Question: For some reason, if I use line-height property and set it a little smaller, like 13px or so,
the main text always gets on the bottom div with it's first line.
'''
<!DOCTYPE HTML PUBLIC "-//W3C//DTD HTML 4.01 Transitional//EN" "http://www.w3.org/TR/html4/loose.dtd">
<html>
<head>
<style>
div.main{
background-color:grey;
width:500px;
height:100px;
text-align:justify;
line-height:13px; /* pfff */
}
div.pusher{
float:right;
height:40px;
}
div.bottom{
float:right;
clear:right;
height:60px;
width:100px;
background-color:green;
font-size:20px;
}
</style>
</head>
<body>
<div class="main">
<div class="pusher"></div>
<div class="bottom">
textaaaaa aaaa aaaa
</div>
We have yet, many other health products, as they are all beneficiary in some way, aroma therapy products can help you to get more relaxed,
relieve the stress and pain, they can help with a better sleep and even protect from mosquitos.
Our beverages are also completely natural, and will keep you fresh and in shape!
Everyone knows of the coffee benefits, the juices also have vitamins and are highly beneficial.
In the beverage section you can also find.
</div>
</body>
</html>
'''
Any ideas?

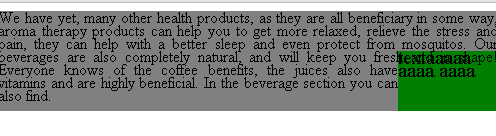
Answer: I have managed to find the answer for this bug.
The height of the pusher needs to be multiple of line height. Eg. 39px;
In that case it will float text as intended. We can then make the bg transparent and put a litle padding to make it line-up better.